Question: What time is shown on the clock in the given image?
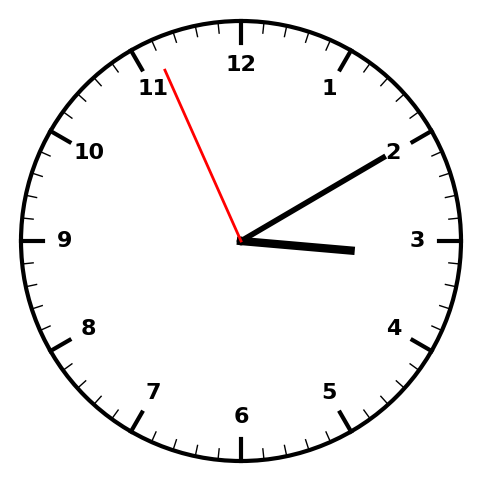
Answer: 03:09:56